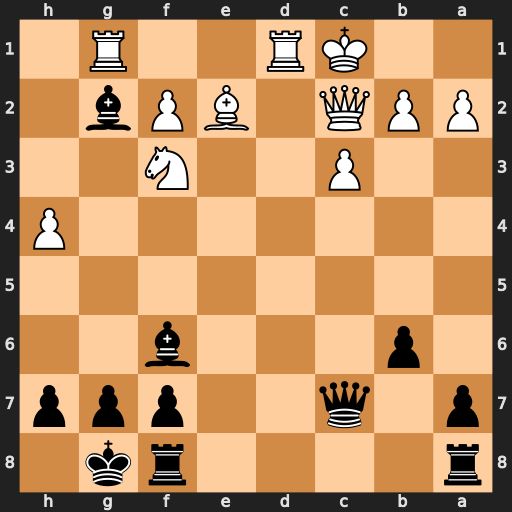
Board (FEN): r4rk1/p1q2ppp/1p3b2/8/7P/2P2N2/PPQ1BPb1/2KR2R1
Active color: b
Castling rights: -
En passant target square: -
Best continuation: Bxf3 Qf5 Bxe2 Qxf6 g6